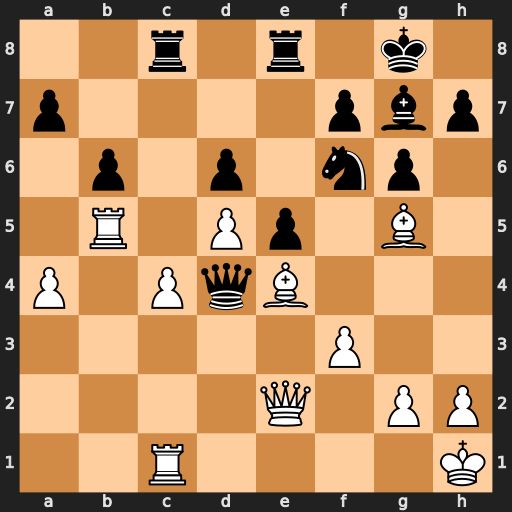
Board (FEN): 2r1r1k1/p4pbp/1p1p1np1/1R1Pp1B1/P1PqB3/5P2/4Q1PP/2R4K
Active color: w
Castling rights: -
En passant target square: -
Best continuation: Be3 Nxe4 Bxd4 exd4 fxe4